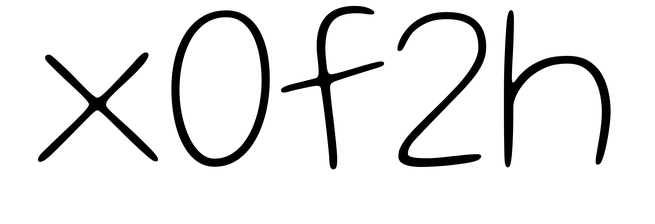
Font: Gluten_Thin